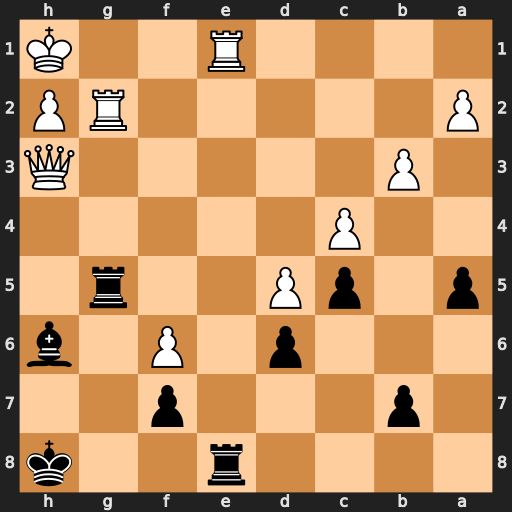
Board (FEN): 4r2k/1p3p2/3p1P1b/p1pP2r1/2P5/1P5Q/P5RP/4R2K
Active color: b
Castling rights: -
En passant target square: -
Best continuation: Rxe1+ Rg1 Rexg1#